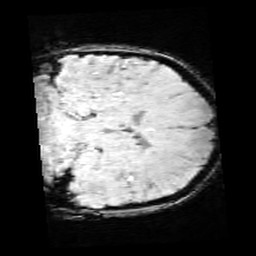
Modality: SWI
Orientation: coronal
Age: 10
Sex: female
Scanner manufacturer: siemens
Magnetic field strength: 3 T
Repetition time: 0.027 s
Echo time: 0.02 s